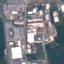
Land use / land cover: Industrial